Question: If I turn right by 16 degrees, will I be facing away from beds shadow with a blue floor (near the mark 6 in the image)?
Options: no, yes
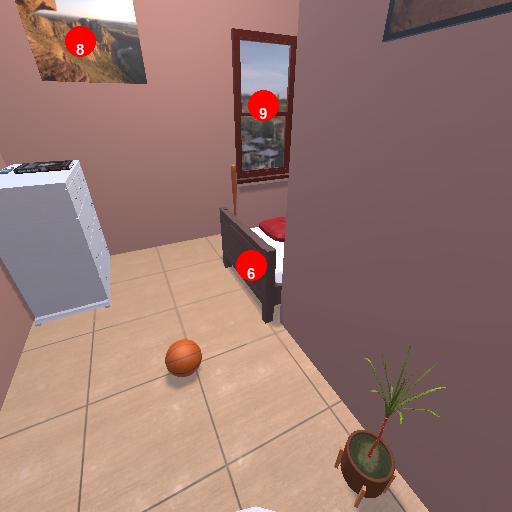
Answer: no